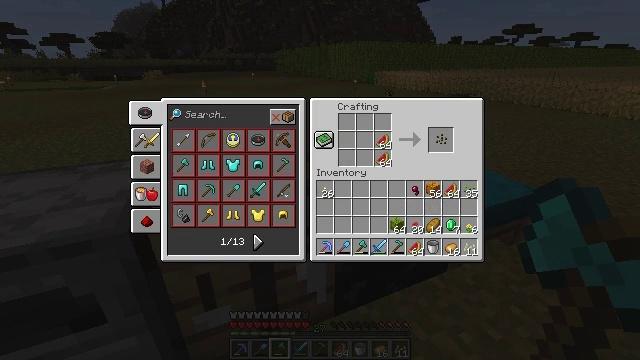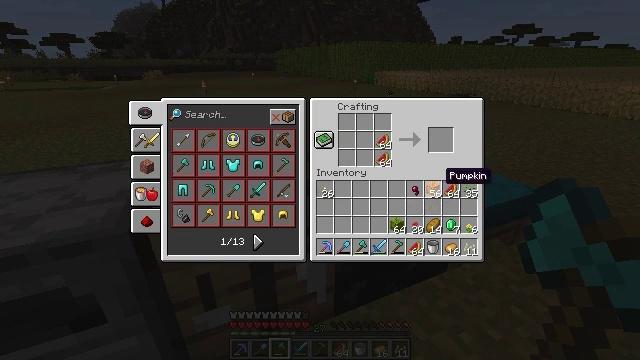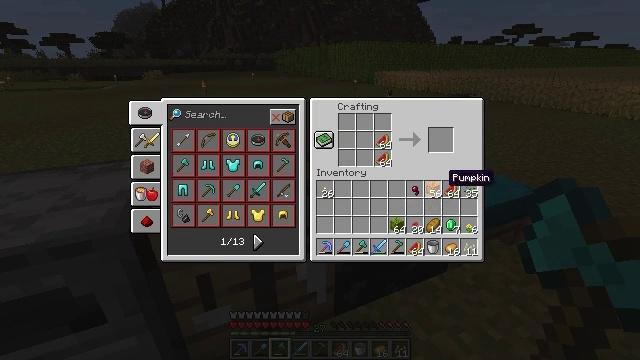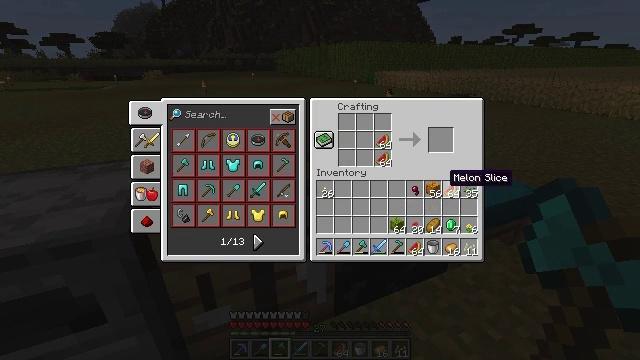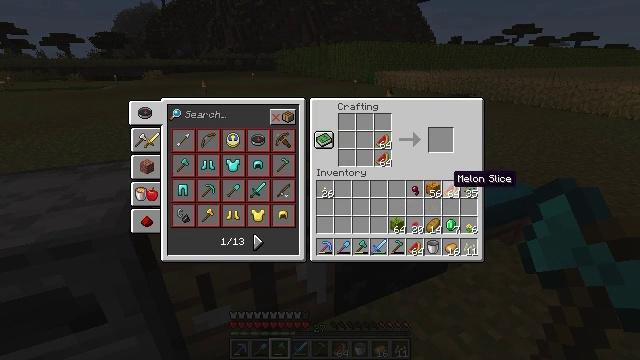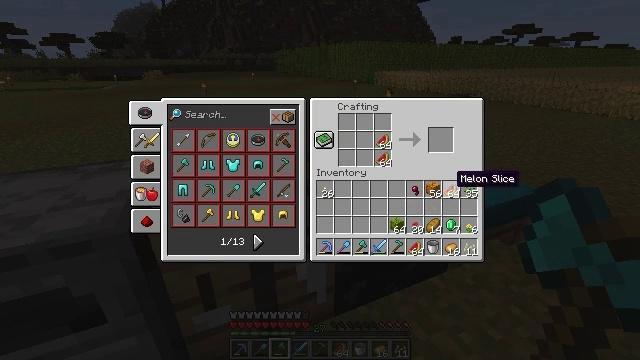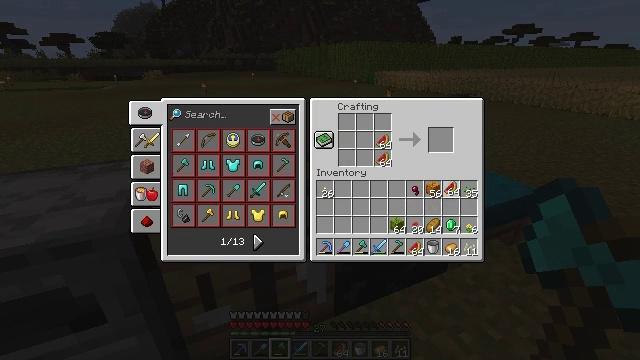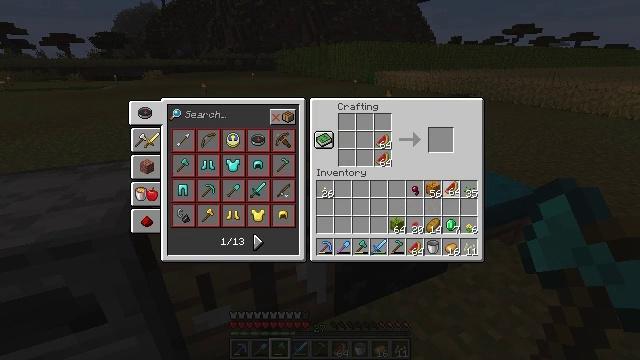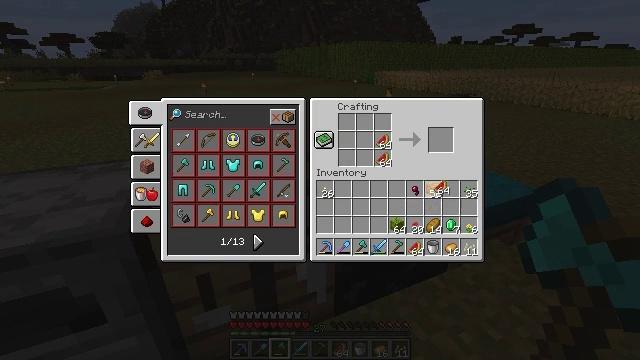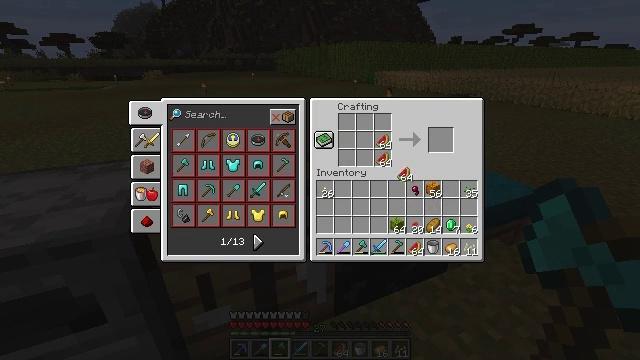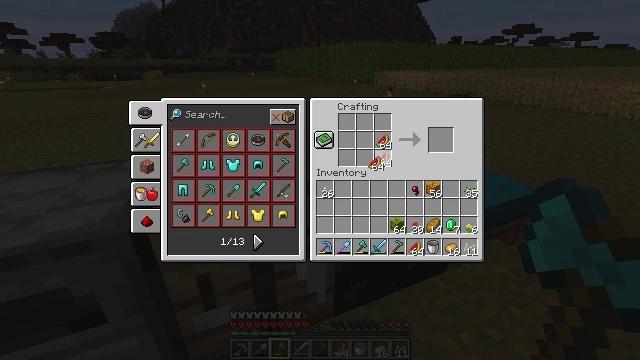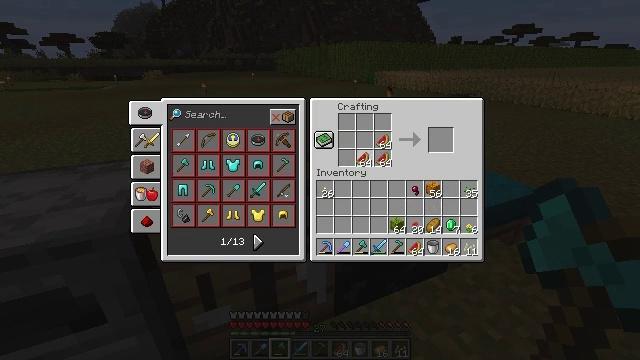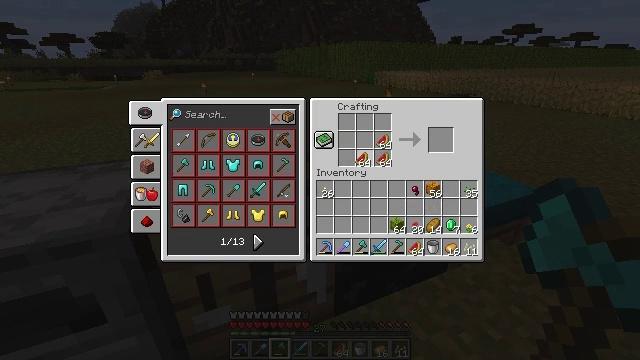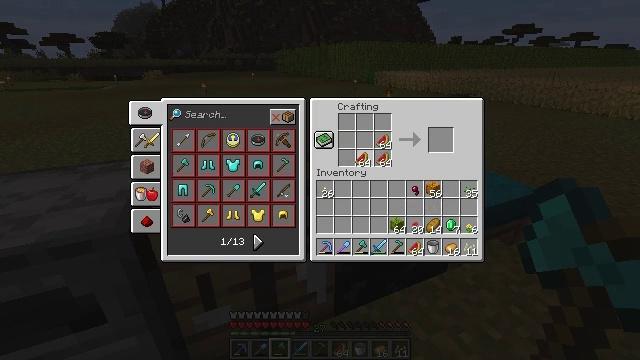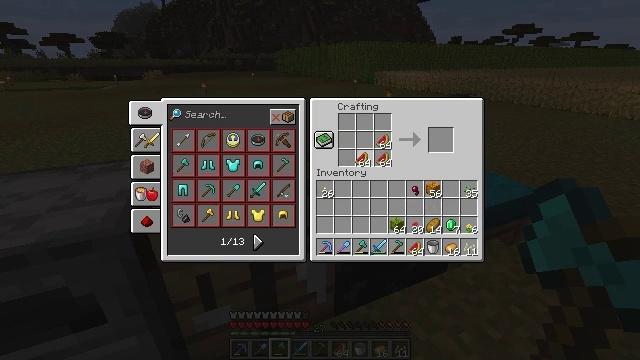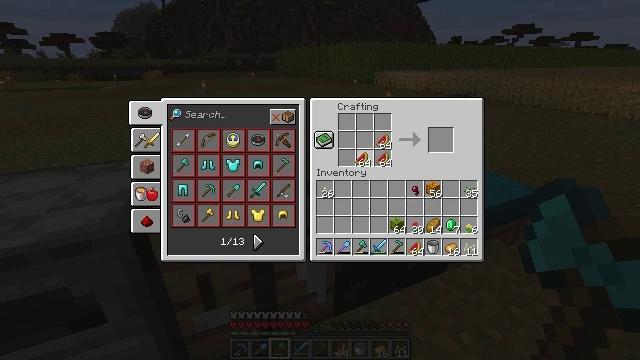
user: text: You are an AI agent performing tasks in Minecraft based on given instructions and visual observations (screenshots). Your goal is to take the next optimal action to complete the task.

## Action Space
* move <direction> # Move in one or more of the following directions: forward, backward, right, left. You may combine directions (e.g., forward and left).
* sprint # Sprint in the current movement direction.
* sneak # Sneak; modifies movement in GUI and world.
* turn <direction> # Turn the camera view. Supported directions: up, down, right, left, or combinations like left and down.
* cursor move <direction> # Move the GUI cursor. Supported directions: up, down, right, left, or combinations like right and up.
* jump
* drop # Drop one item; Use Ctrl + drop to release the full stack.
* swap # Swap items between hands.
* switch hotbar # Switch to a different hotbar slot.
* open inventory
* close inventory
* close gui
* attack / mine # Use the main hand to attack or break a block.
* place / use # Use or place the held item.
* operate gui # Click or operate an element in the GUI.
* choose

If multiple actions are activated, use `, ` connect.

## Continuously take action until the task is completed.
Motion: motion action
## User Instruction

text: Create a melon using the crafting table.
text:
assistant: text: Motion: cursor move right and down
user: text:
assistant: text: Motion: no_op
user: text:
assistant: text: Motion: no_op
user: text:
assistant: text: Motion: no_op
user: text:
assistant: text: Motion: no_op
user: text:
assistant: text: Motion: operate gui
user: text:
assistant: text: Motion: operate gui
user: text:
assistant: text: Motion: cursor move left, operate gui
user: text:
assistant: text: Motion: cursor move left and up
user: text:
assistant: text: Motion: cursor move left and up
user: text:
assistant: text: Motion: cursor move left
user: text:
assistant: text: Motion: no_op
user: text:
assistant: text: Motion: no_op
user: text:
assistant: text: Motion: operate gui
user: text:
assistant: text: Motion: operate gui
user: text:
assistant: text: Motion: operate gui
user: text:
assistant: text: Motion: no_op
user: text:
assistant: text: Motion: cursor move right and down
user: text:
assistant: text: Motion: cursor move right and down
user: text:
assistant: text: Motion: cursor move right and down
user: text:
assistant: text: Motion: cursor move down
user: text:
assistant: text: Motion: cursor move down
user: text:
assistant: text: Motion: no_op
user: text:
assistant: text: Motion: no_op
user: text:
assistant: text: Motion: no_op
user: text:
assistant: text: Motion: no_op
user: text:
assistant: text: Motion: operate gui
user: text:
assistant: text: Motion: operate gui
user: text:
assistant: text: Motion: cursor move left and up, operate gui
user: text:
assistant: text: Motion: cursor move left and up